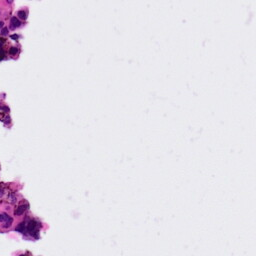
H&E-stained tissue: Ovarian